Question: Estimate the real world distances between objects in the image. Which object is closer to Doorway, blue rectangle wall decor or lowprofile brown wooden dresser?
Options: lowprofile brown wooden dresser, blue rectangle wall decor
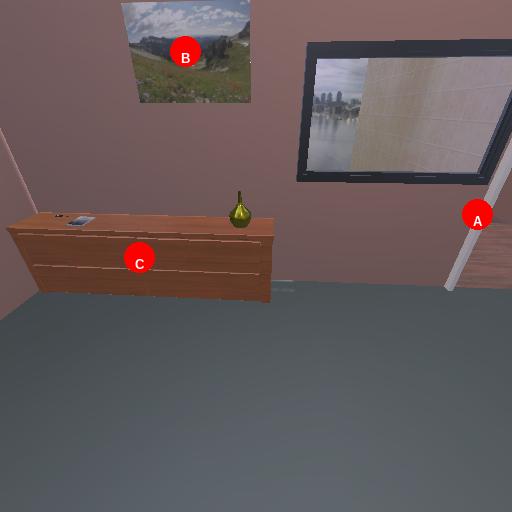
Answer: lowprofile brown wooden dresser